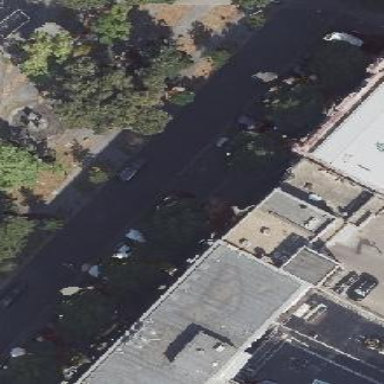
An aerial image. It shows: Street-side parking area.